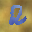
Label: 2